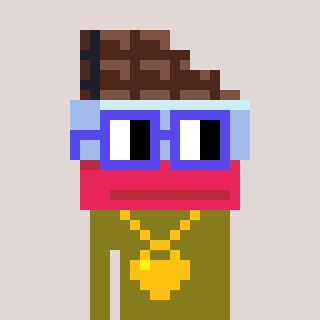
a pixel art character with square blue glasses, a chocolate-shaped head and a gunk-colored body on a warm background